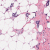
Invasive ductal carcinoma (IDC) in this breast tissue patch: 0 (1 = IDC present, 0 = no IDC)